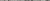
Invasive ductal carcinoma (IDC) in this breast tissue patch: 0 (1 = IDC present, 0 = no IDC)